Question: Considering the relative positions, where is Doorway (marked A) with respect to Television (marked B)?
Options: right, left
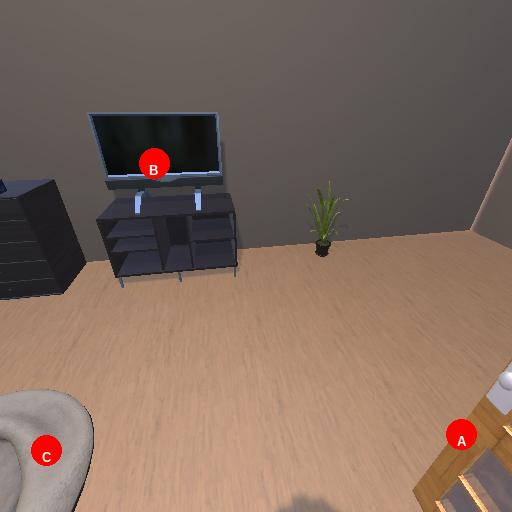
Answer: right